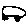
Label: car